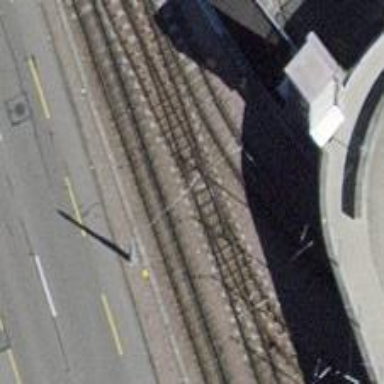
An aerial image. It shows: Railway crossing.